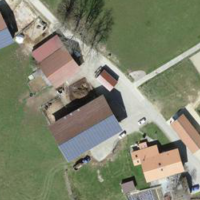
EUNIS habitat code: 52
Species observed at this site:
Orchis mascula